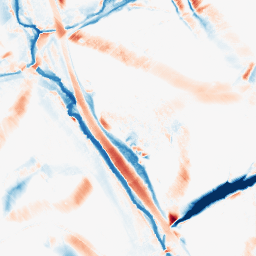
Category: morphological
Decomposition family: morphological_diamond
Decomposition parameters: operation: average
radius: 15
Upsampling method: sinc_blackman
Upsampling parameters: scale: 2
kernel_size: 16
Upsampling scale: 2